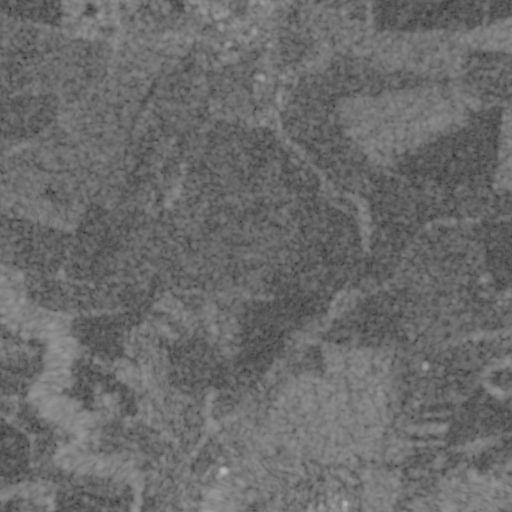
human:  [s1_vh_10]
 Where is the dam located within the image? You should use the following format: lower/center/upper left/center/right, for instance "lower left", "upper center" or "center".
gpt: The dam is located in the upper left of the image.
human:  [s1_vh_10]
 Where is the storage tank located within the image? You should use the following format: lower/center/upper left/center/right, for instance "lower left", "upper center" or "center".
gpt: The storage tank is located in the upper center of the image.
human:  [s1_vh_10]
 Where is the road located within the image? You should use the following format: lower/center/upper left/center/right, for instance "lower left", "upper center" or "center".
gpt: There is no road in the image.

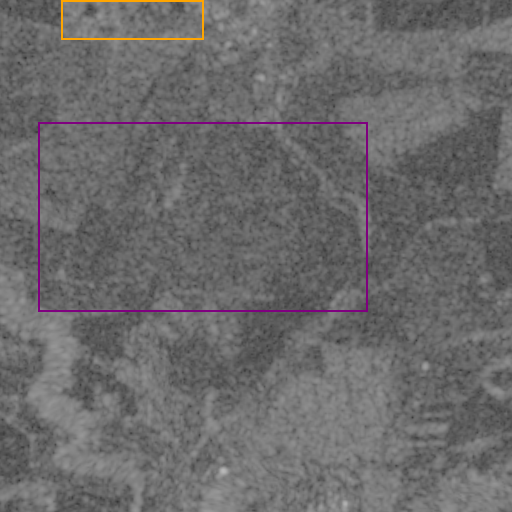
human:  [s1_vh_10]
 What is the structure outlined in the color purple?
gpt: The structure outlined in purple is a crop field.
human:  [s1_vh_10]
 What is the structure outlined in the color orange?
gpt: The structure outlined in orange is a park.
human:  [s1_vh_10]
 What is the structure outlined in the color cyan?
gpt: There is no cyan outline.